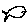
Label: fish